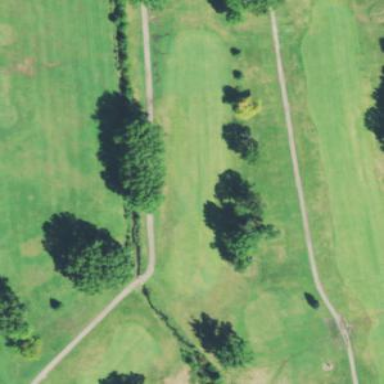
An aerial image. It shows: Grassy area designated as golf fairway.